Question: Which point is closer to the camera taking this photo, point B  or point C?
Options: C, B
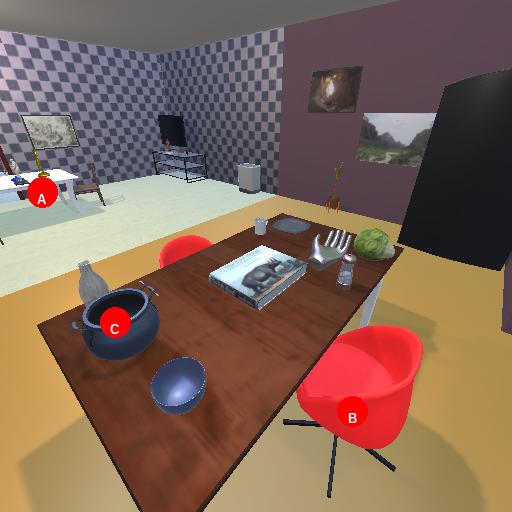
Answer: C